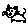
Label: cat